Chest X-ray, PA view. Patient: 29 years old, sex F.
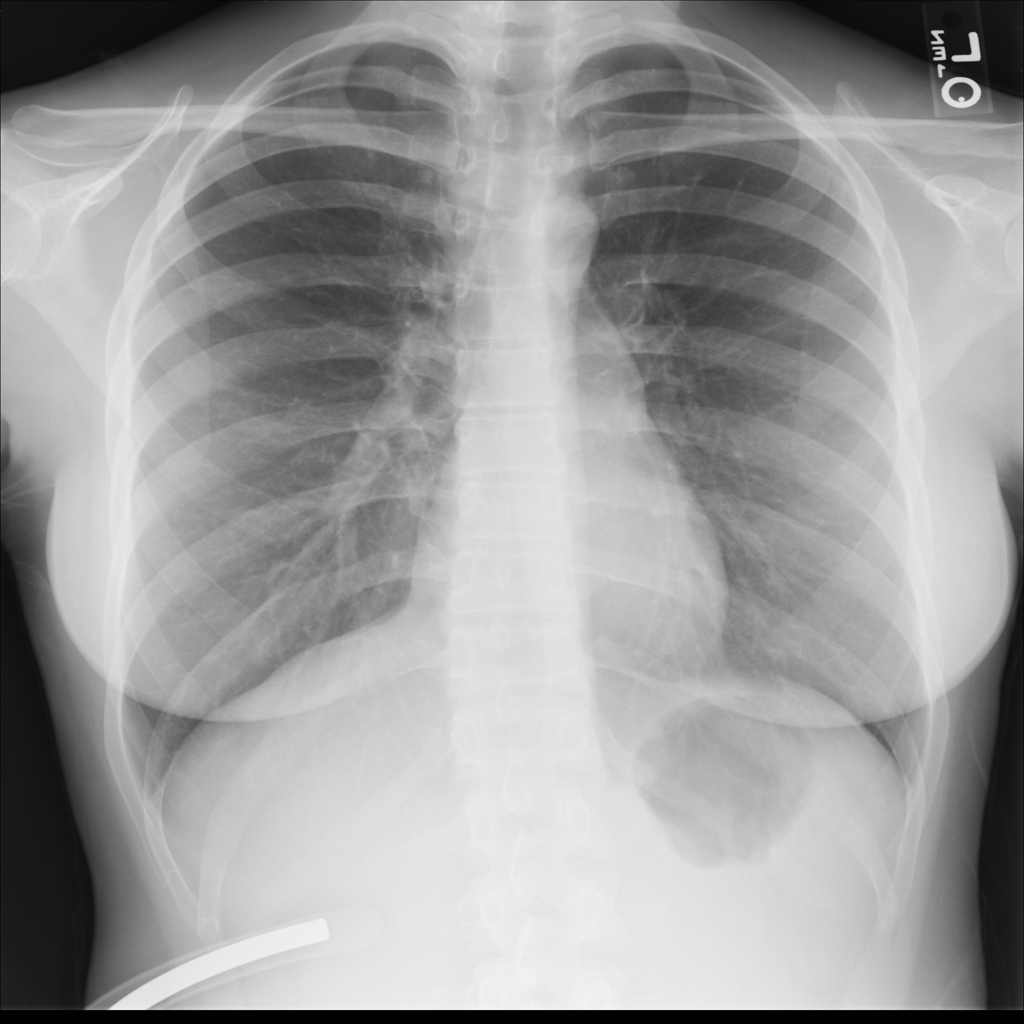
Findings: No Finding